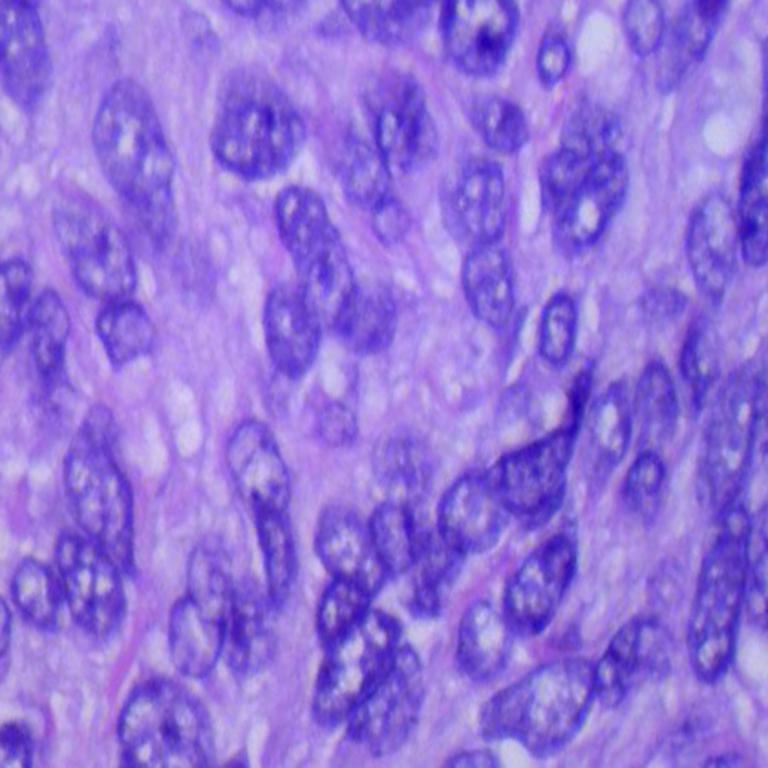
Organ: lung
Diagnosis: squamous carcinomas